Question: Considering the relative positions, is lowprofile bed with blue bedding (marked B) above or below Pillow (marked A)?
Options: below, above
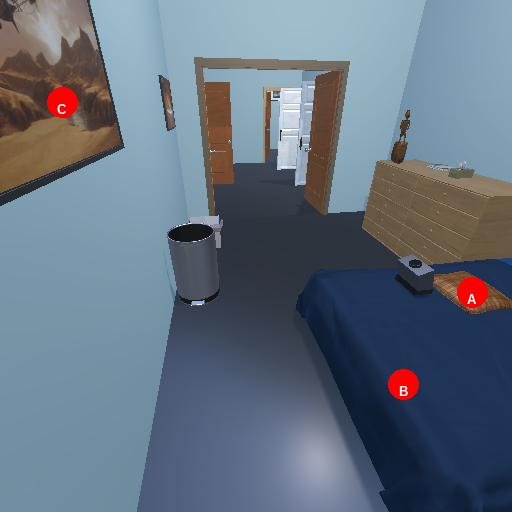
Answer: below